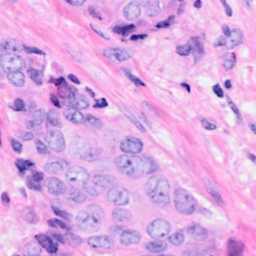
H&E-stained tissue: Breast